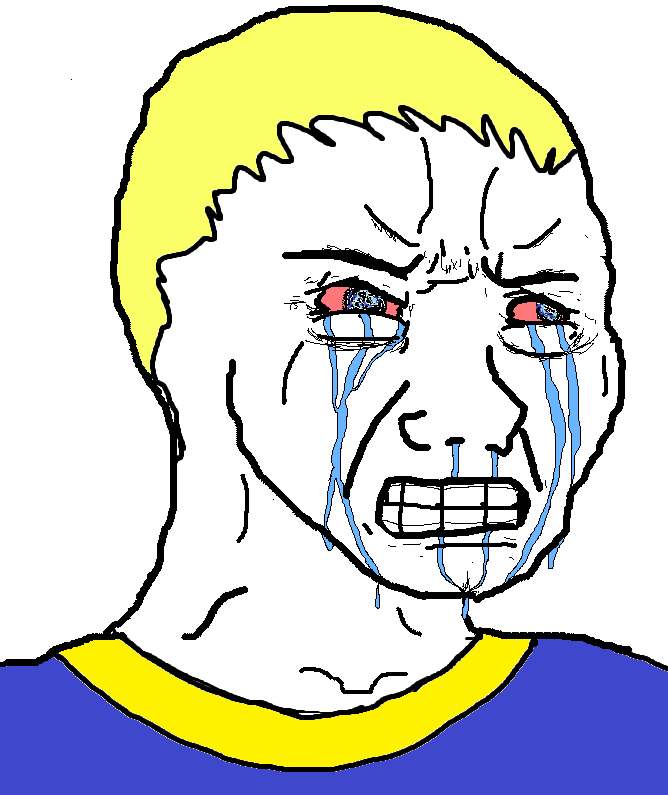
Label: 5_Crying_Wojak